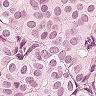
Metastatic tissue present: yes